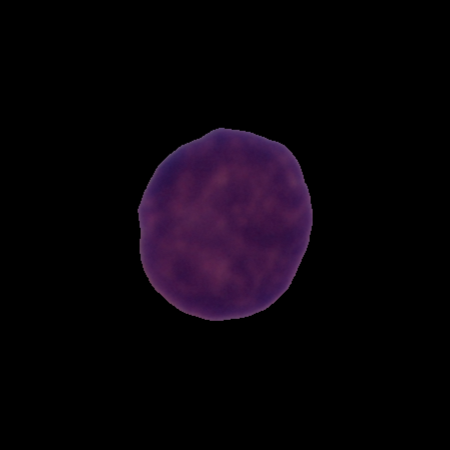
Label: healthy